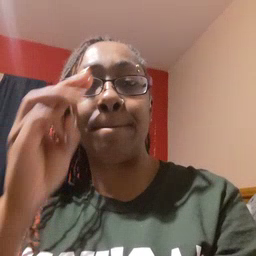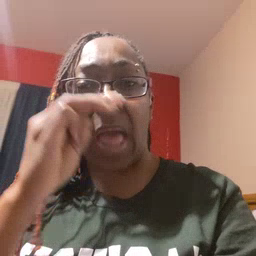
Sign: mouse